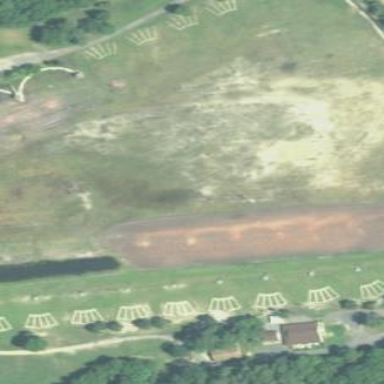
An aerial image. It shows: Shooting range on leisure land pitch.